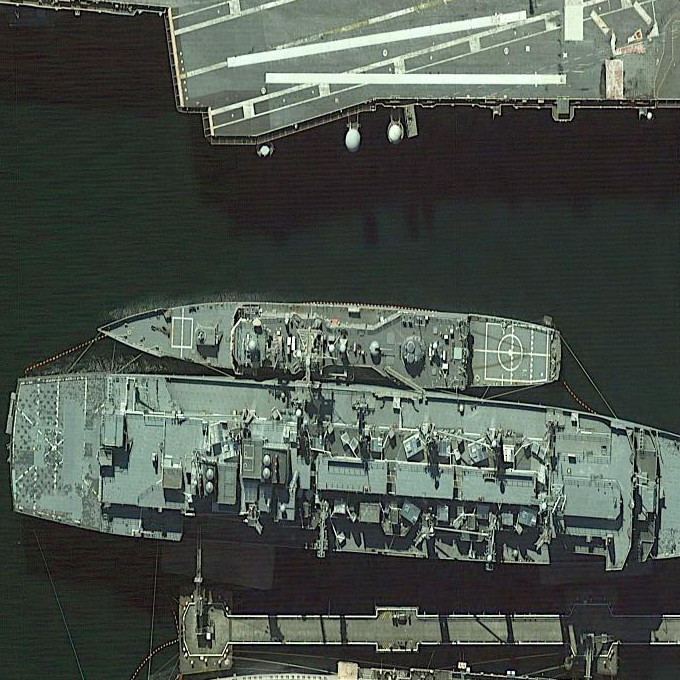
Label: cruiser